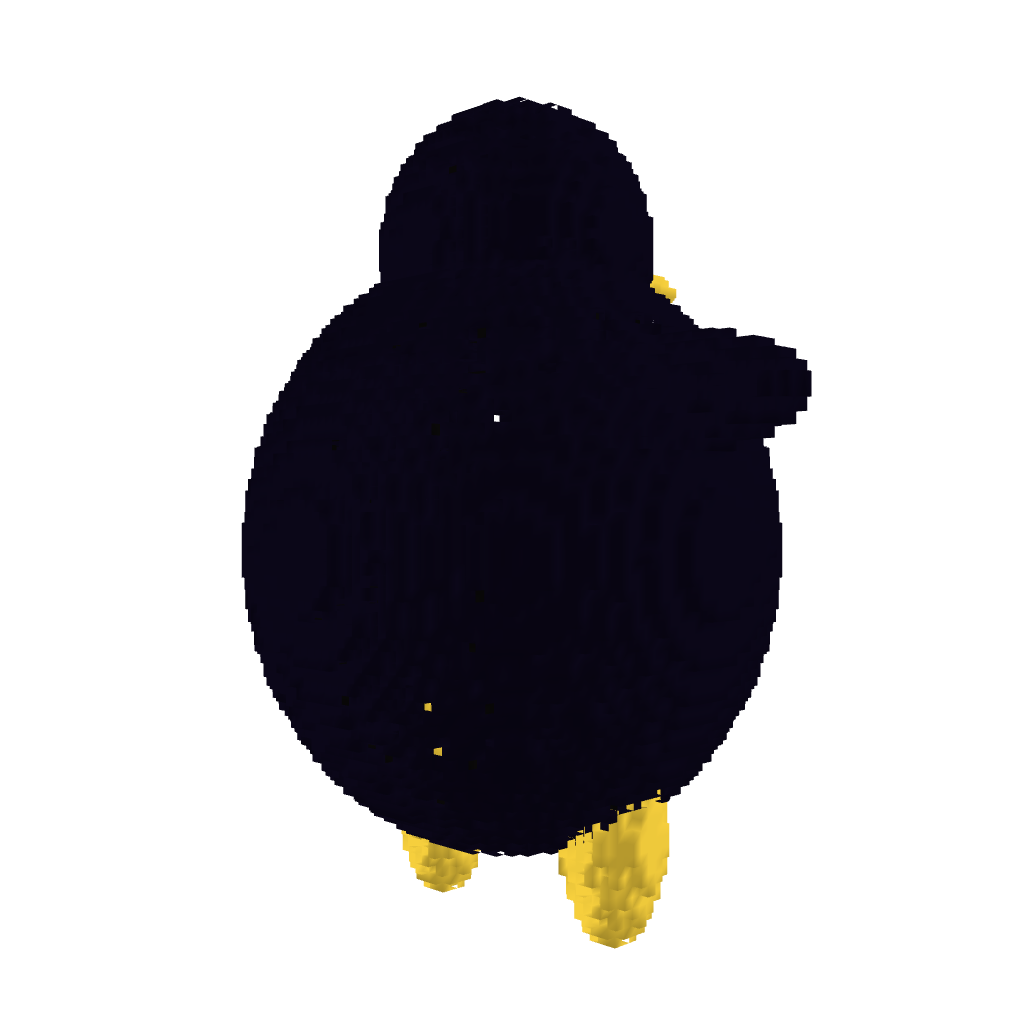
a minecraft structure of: PENGUIN!